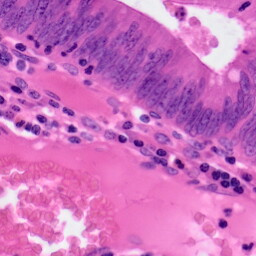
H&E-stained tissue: Colon